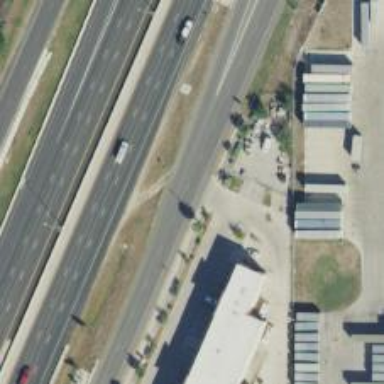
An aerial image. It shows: Secondary road with frontage road.